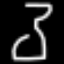
Label: hourglass